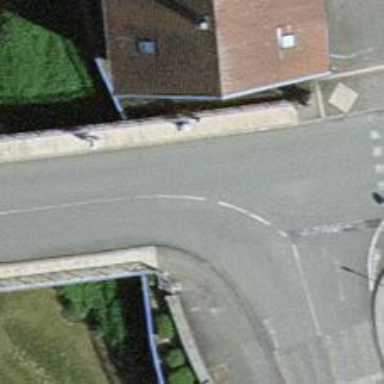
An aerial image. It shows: Residential road with bridge.